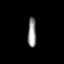
Tissue: prostate
Cell type: Myeloid cells
Senescence score: 0.6962
Nuclear area (px): 249
Mean DAPI intensity: 144.149